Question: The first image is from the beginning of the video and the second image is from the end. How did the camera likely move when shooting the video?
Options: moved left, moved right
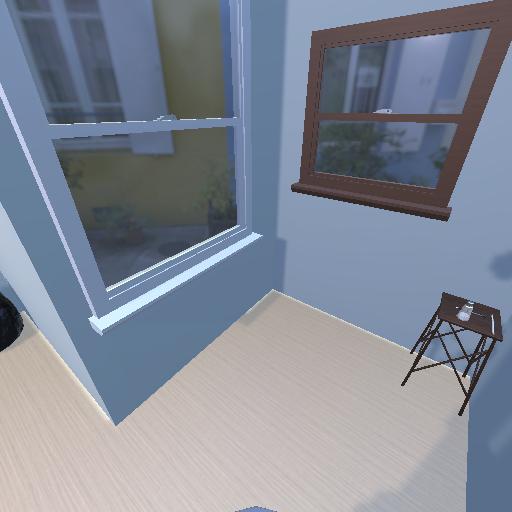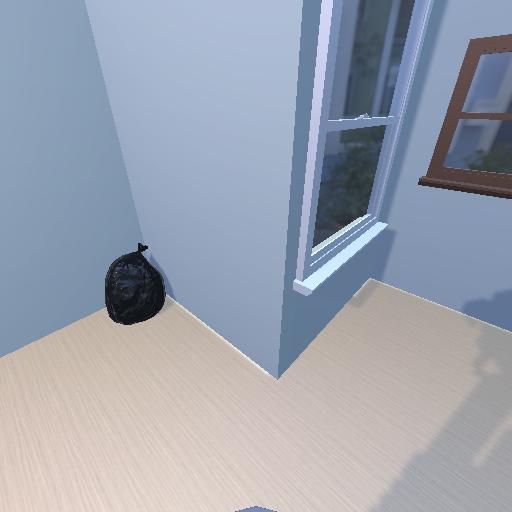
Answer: moved left